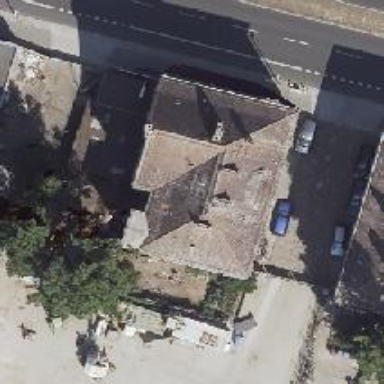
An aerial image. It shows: Building with gabled roof.